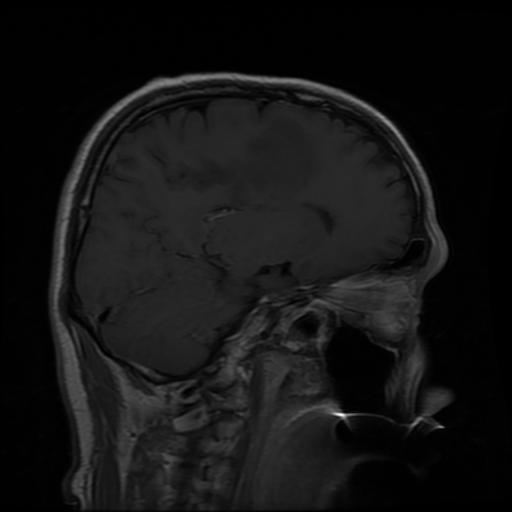
Label: glioma